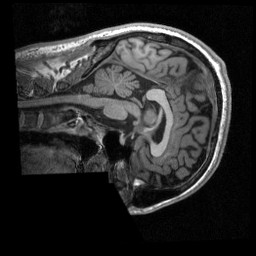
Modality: T1w
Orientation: sagittal
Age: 28
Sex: male
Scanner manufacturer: siemens
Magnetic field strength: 3 T
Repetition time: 2.3 s
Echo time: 0.00298 s